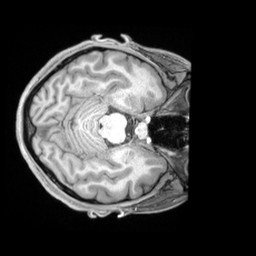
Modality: T1w
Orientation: axial
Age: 20
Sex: female
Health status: ill
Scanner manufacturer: siemens
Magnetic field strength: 3 T
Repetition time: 2.2 s
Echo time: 0.00218 s